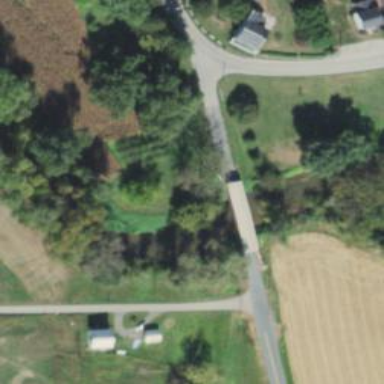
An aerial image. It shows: Covered bridge on residential road.